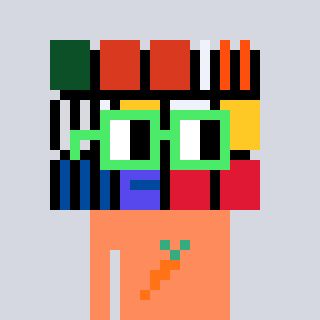
a pixel art character with square light green glasses, a abstract-shaped head and a peachy-colored body on a cool background